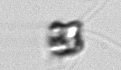
Label: Pyramimonas_longicauda